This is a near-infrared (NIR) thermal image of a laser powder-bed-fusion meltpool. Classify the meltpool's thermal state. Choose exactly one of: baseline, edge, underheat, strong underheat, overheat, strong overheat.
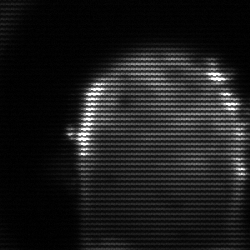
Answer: baseline